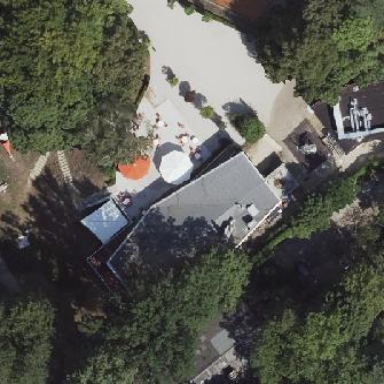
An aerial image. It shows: Commercial part of restaurant.